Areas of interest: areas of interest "Eastern Four Seasons Swimming Pool"
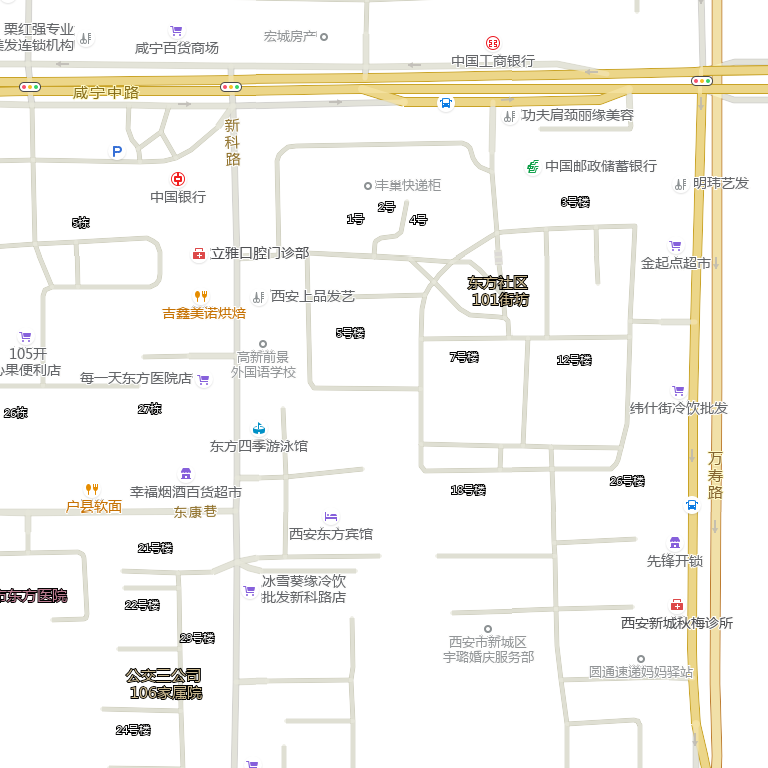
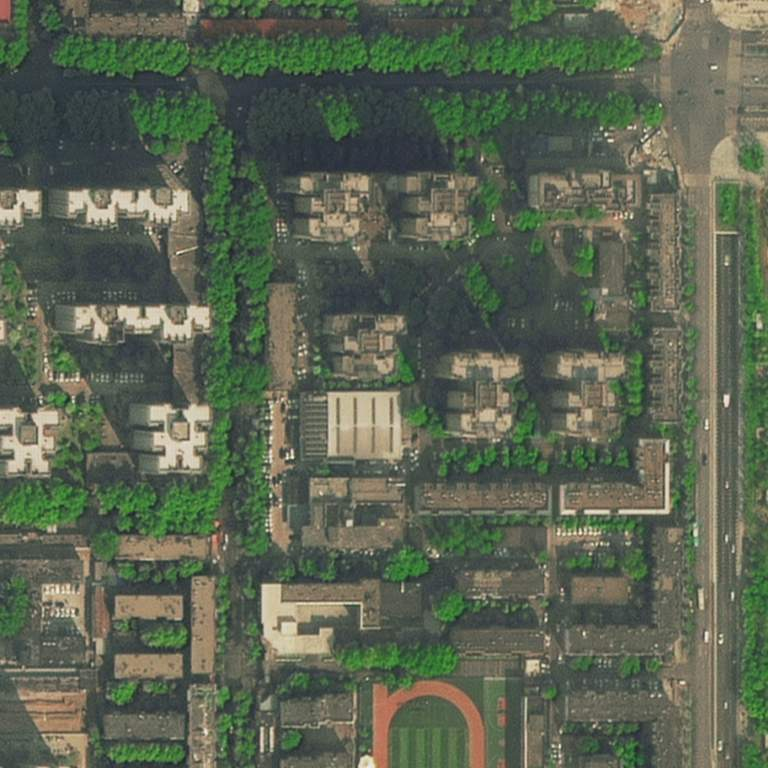